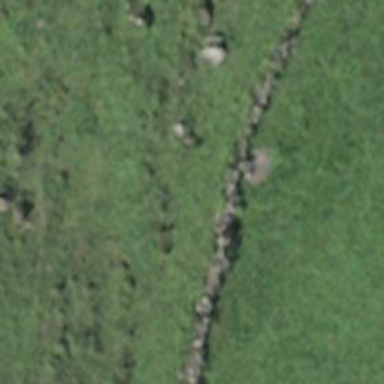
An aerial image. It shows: Wall barrier.